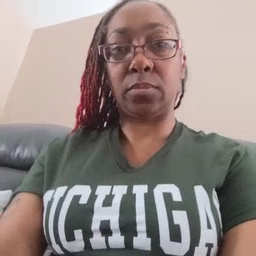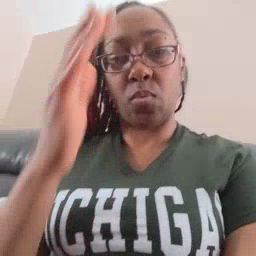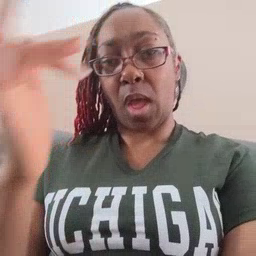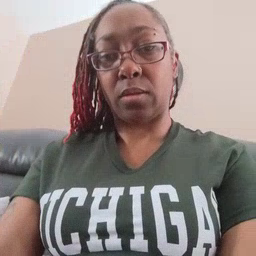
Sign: why